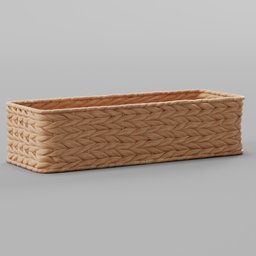
Label: decoration